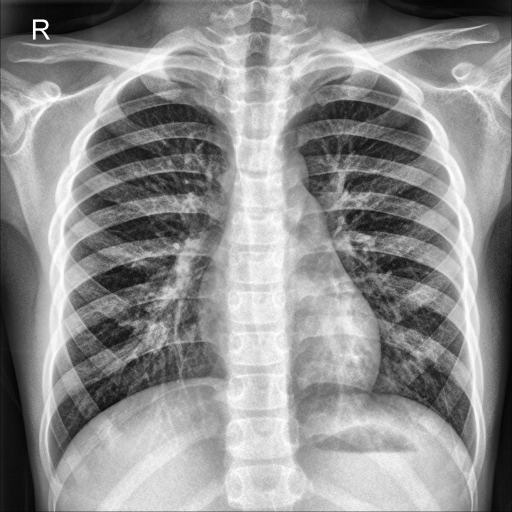
Finding: NORMAL